Question: Has anyone successfully navigated <URL> for their REST API?
I am unable to figure out how to access and send the 'authorization_code' in order to obtain the 'access_token' (steps 4 & 5 in the <URL> calls and avoid asking the user to reauthorize each time.
Each call of the API ('get.sleeps') requires a full round trip of the auth process including this reauthorization to get an 'authorization_token' (screen shot). Both the Jawbone and <URL> Documentation is vague on this point.

My stack involves, 'node.js', the <URL>, 'express.js' and 'passport.js'. The Passport Strategy for Jawbone appears to work correctly as I get valid data back.
The 'jawbone-up' NPM explicitly does not help maintain the session ('access_token'), saying "This library does not assist in getting an access_token through OAuth..."
QUESTION: how do I actually use the OAUTH 'access_token' in the API call? Can someone show me some code to do this?
Thanks
'''
var dotenv = require('dotenv').load(),
express = require('express'),
app = express(),
ejs = require('ejs'),
https = require('https'),
fs = require('fs'),
bodyParser = require('body-parser'),
passport = require('passport'),
JawboneStrategy = require('passport-oauth').OAuth2Strategy,
port = 5000,
jawboneAuth = {
clientID: process.env.JAWBONE_CLIENT_ID,
clientSecret: process.env.JAWBONE_CLIENT_SECRET,
authorizationURL: process.env.JAWBONE_AUTH_URL,
tokenURL: process.env.JAWBONE_AUTH_TOKEN_URL,
callbackURL: process.env.JAWBONE_CALLBACK_URL
},
sslOptions = {
key: fs.readFileSync('./server.key'),
cert: fs.readFileSync('./server.crt')
};
app.use(bodyParser.json());
app.use(express.static(__dirname + '/public'));
app.set('view engine', 'ejs');
app.set('views', __dirname + '/views');
// ----- Passport set up ----- //
app.use(passport.initialize());
app.get('/',
passport.authorize('jawbone', {
scope: ['basic_read','sleep_read'],
failureRedirect: '/'
})
);
app.get('/done',
passport.authorize('jawbone', {
scope: ['basic_read','sleep_read'],
failureRedirect: '/'
}), function(req, res) {
res.render('userdata', req.account);
}
);
passport.use('jawbone', new JawboneStrategy({
clientID: jawboneAuth.clientID,
clientSecret: jawboneAuth.clientSecret,
authorizationURL: jawboneAuth.authorizationURL,
tokenURL: jawboneAuth.tokenURL,
callbackURL: jawboneAuth.callbackURL
}, function(token, refreshToken, profile, done) {
var options = {
access_token: token,
client_id: jawboneAuth.clientID,
client_secret: jawboneAuth.clientSecret
},
up = require('jawbone-up')(options);
up.sleeps.get({}, function(err, body) {
if (err) {
console.log('Error receiving Jawbone UP data');
} else {
var jawboneData = JSON.parse(body).data;
console.log(jawboneData);
return done(null, jawboneData, console.log('Jawbone UP data ready to be displayed.'));
}
});
}));
// HTTPS
var secureServer = https.createServer(sslOptions, app).listen(port, function(){
console.log('UP server listening on ' + port);
});
'''
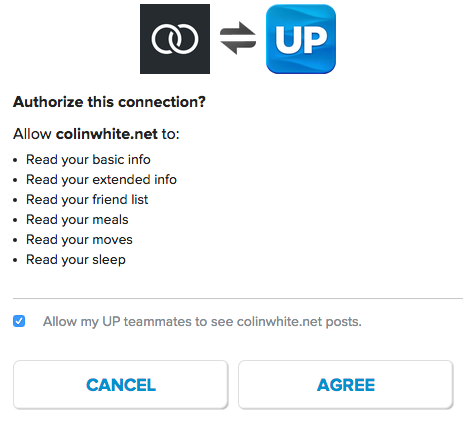
Answer: You weren't too far off, you were already getting the token. To make your code work a few steps are needed:
Add the concept of a "session", data that exists from request to request as a global variable. When you do a full web app use express-sessions and passport-sessions and implement user management. But for now we just add a global for a single user state.
'''
var demoSession = {
accessToken: '',
refreshToken: ''
};
'''
Pass in a user object in the done() of JawboneStrategy. This is because the "authorize" feature of passport is expecting a user to exist in the session. It attaches the authorize results to this user. Since we are just testing the API just pass in an empty user.
'''
// Setup the passport jawbone authorization strategy
passport.use('jawbone', new JawboneStrategy({
clientID: jawboneAuth.clientID,
clientSecret: jawboneAuth.clientSecret,
authorizationURL: jawboneAuth.authorizationURL,
tokenURL: jawboneAuth.tokenURL,
callbackURL: jawboneAuth.callbackURL
}, function(accessToken, refreshToken, profile, done) {
// we got the access token, store it in our temp session
demoSession.accessToken = accessToken;
demoSession.refreshToken = refreshToken;
var user = {}; // <-- need empty user
done(null, user);
console.dir(demoSession);
}));
'''
Use a special page to show the data "/data". Add a route to separate the auth from the display of service.
'''
app.get('/done', passport.authorize('jawbone', {
scope: ['basic_read','sleep_read'],
failureRedirect: '/'
}), function(req, res) {
res.redirect('/data');
}
);
'''
Lastly the Jawbone Up sleeps API is a little tricky. you have to add a YYYYMMDD string to the request:
'''
app.get('/data', function(req, res) {
var options = {
access_token: demoSession.accessToken,
client_id: jawboneAuth.clientID,
client_secret: jawboneAuth.clientSecret
};
var up = require('jawbone-up')(options);
// we need to add date or sleep call fails
var yyyymmdd = (new Date()).toISOString().slice(0, 10).replace(/-/g, "");
console.log('Getting sleep for day ' + yyyymmdd);
up.sleeps.get({date:yyyymmdd}, function(err, body) {
if (err) {
console.log('Error receiving Jawbone UP data');
} else {
try {
var result = JSON.parse(body);
console.log(result);
res.render('userdata', {
requestTime: result.meta.time,
jawboneData: JSON.stringify(result.data)
});
}
catch(err) {
res.render('userdata', {
requestTime: 0,
jawboneData: 'Unknown result'
});
}
}
});
});
'''
I have created a gist that works for me here thats based on your code: <URL>